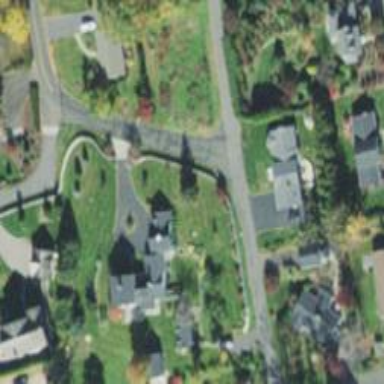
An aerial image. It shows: Driveway.